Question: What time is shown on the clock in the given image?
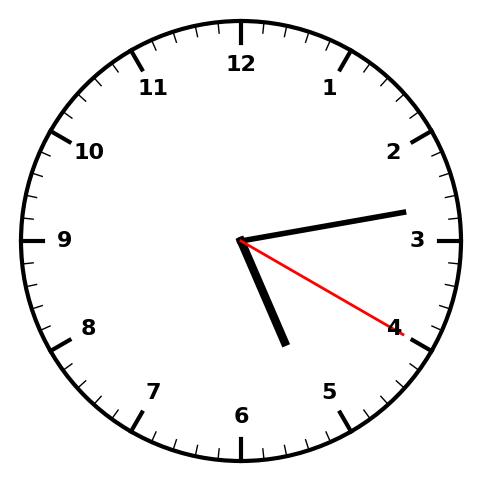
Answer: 05:13:20